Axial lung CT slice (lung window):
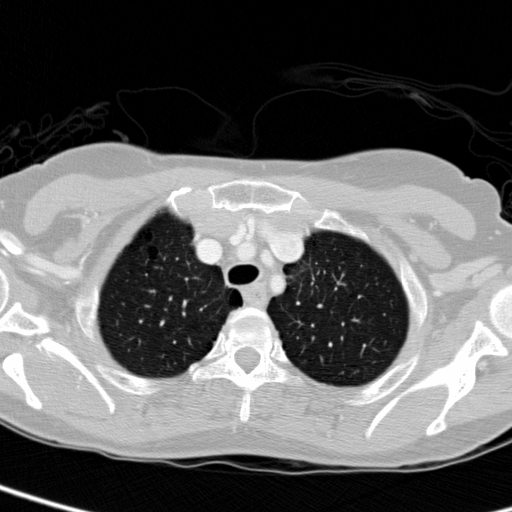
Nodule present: no